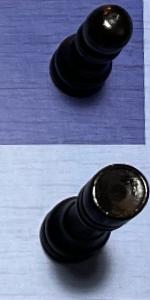
Label: Rook_Black